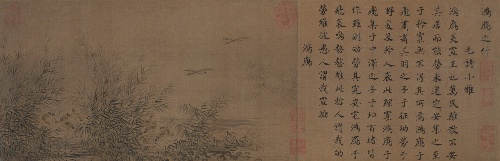
Title: 南宋 馬和之 詩經小雅鴻雁之什六篇圖 卷|Courtly Odes, Beginning with "Wild Geese"
Artist: Ma Hezhi
Artist bio: Chinese, ca. 1130–ca. 1170
Date: 12th century
Object type: Handscroll
Classification: Paintings
Medium: Handscroll in six sections; ink and color on silk
Culture: China
Period: Southern Song dynasty (1127–1279)
Dimensions: Overall with mounting: 12 3/4 in. × 42 ft. 9 3/4 in. (32.4 × 1304.9 cm)
Department: Asian Art
Credit line: Edward Elliott Family Collection, Gift of Douglas Dillon, 1984
Accession year: 1984
Repository: Metropolitan Museum of Art, New York, NY
Tags: Horses|Men|Geese